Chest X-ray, PA view. Patient: 37 years old, sex M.
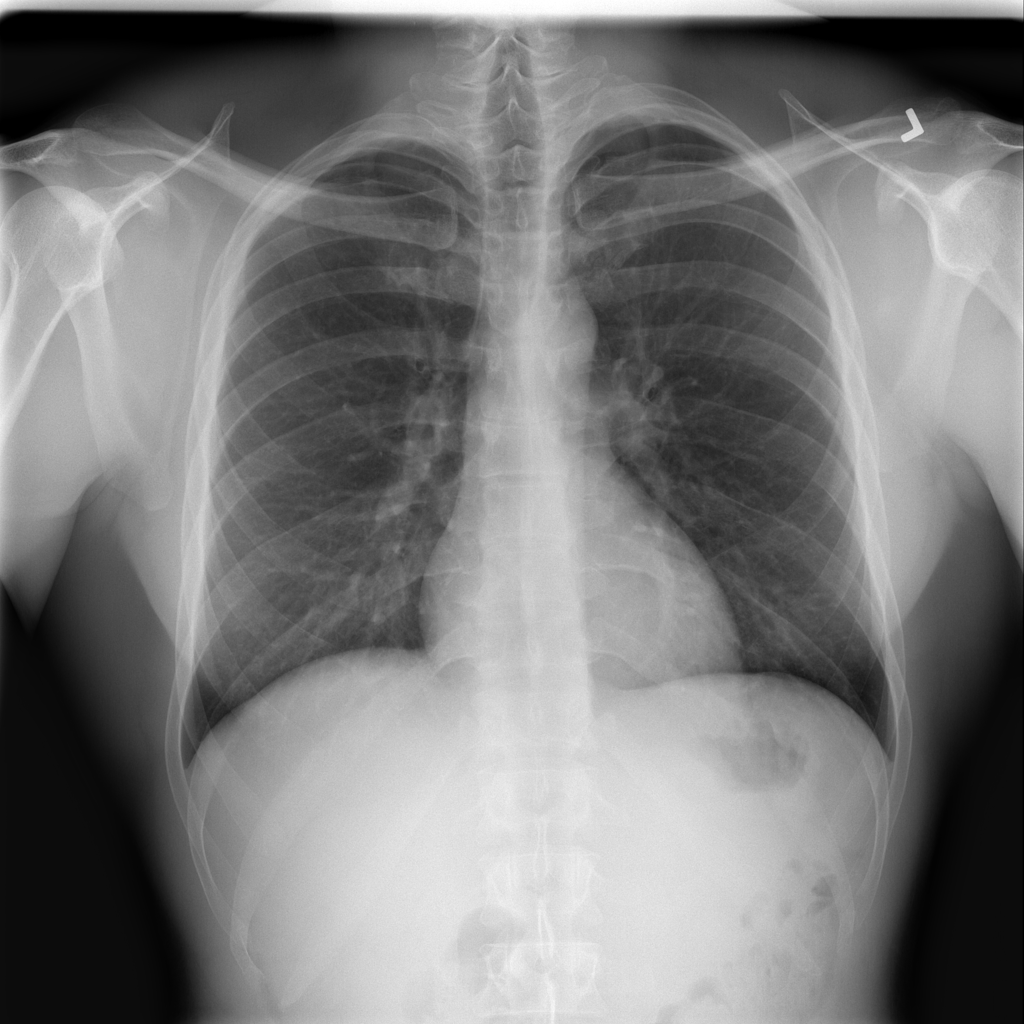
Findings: No Finding